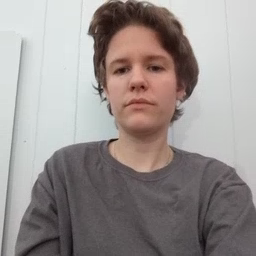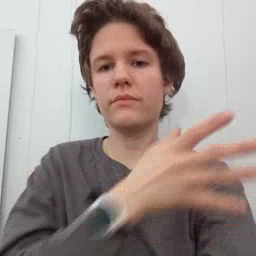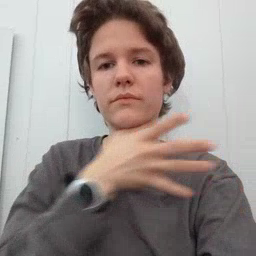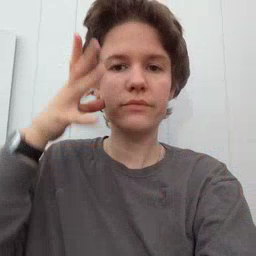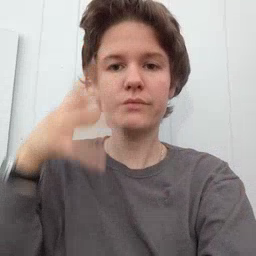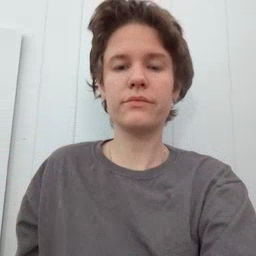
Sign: farm